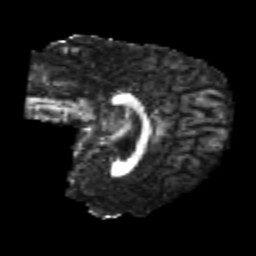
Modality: FA
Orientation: sagittal
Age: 25
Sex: female
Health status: healthy
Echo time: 0.074 s